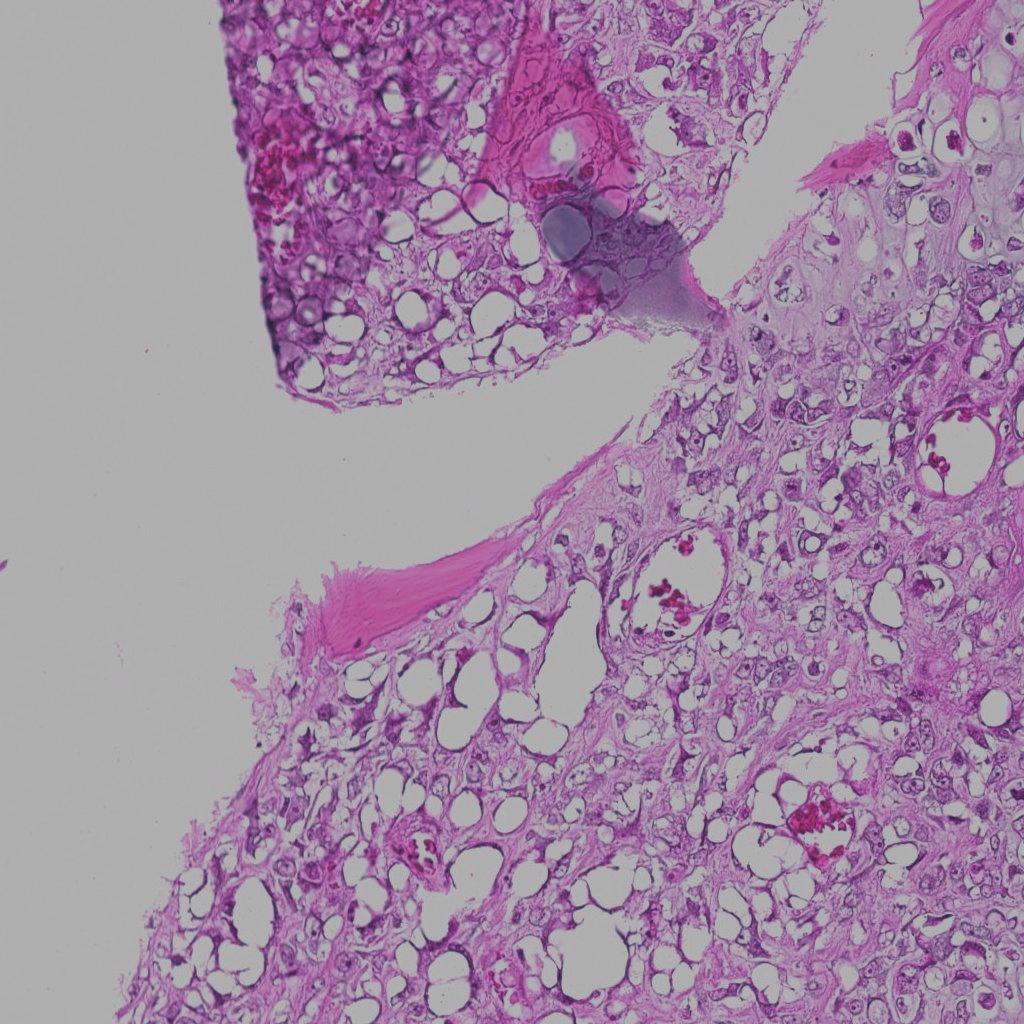
Label: Viable